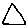
Label: triangle